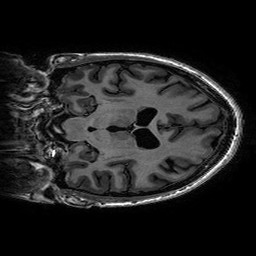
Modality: T1w
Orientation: coronal
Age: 55
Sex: male
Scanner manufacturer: ge
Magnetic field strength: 3 T
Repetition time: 0.01002 s
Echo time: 0.002988 s